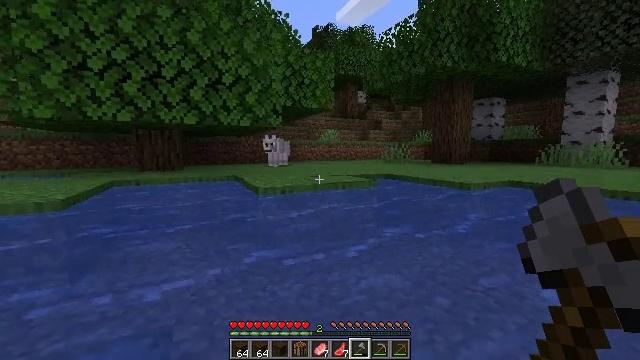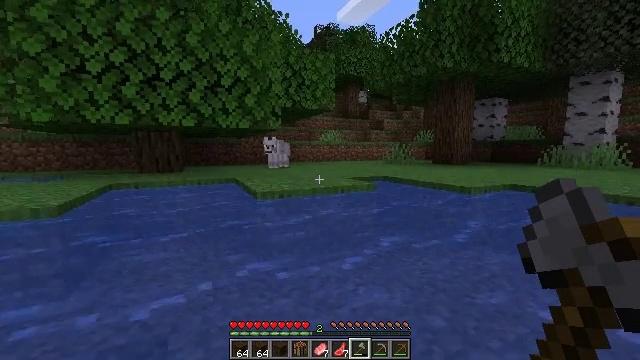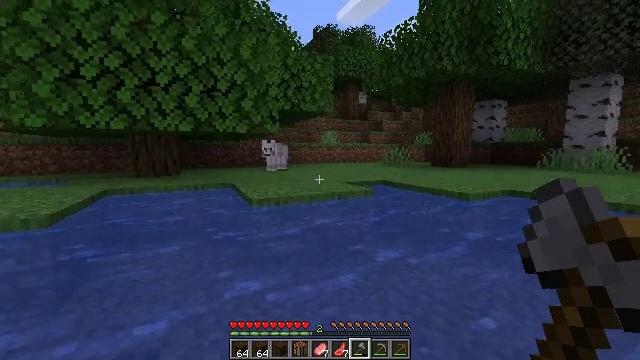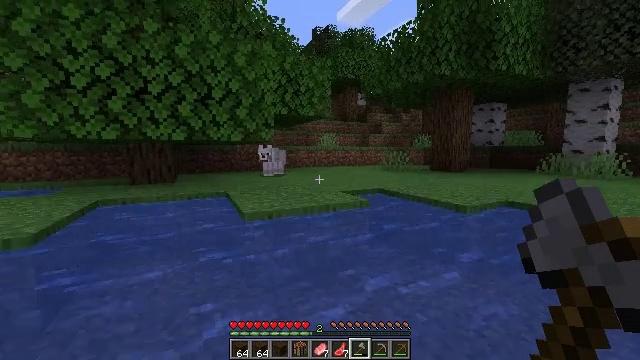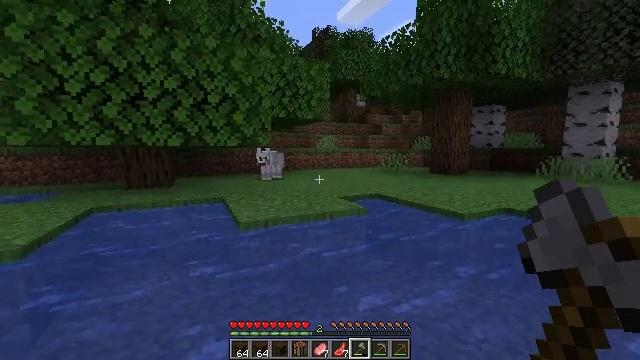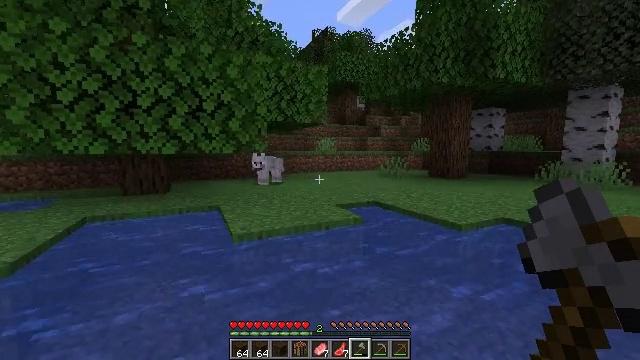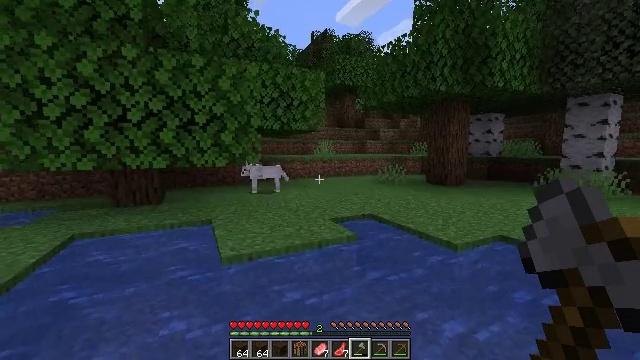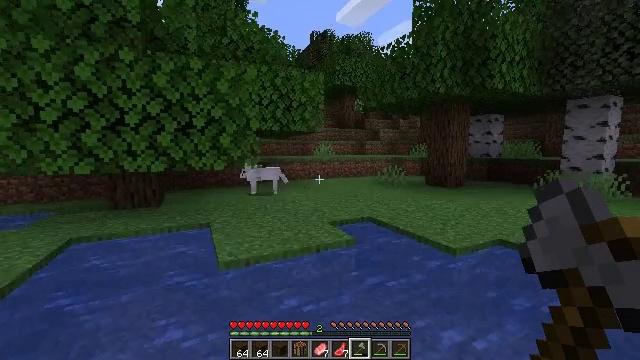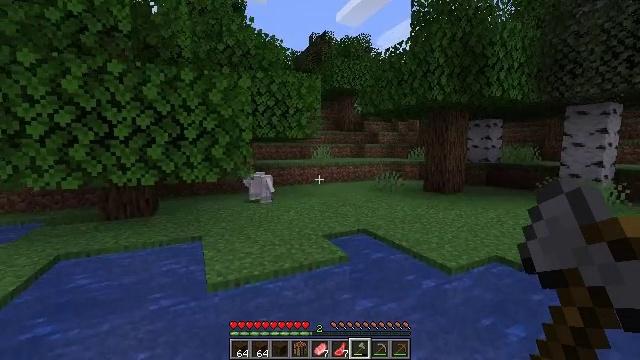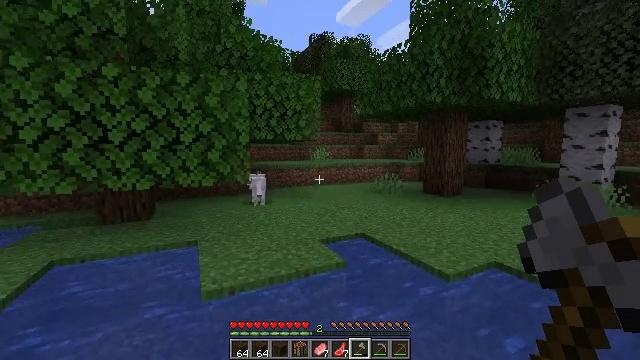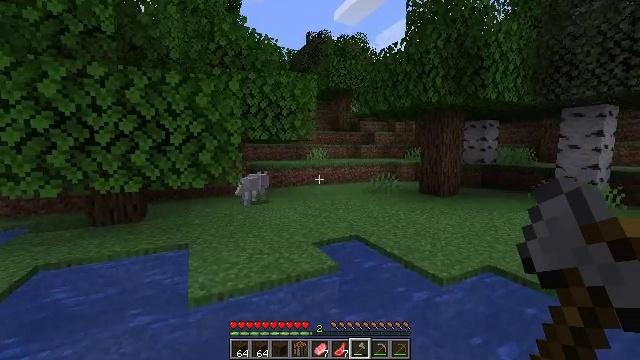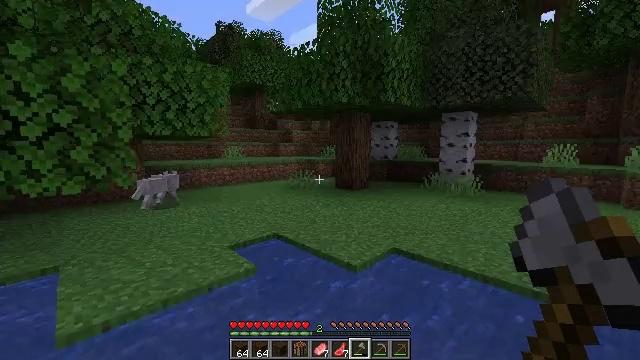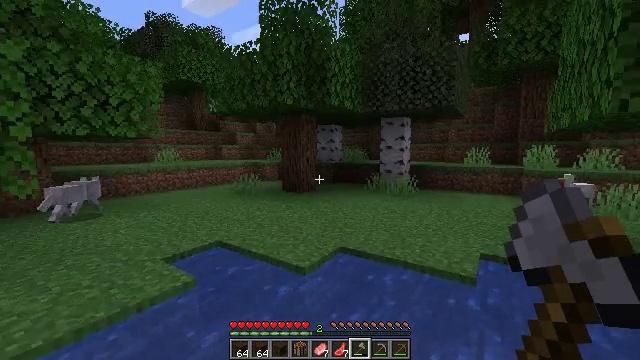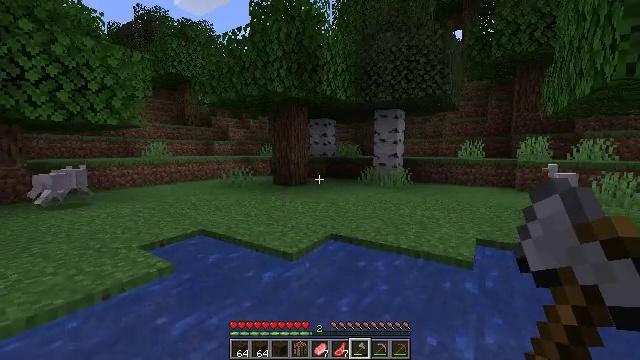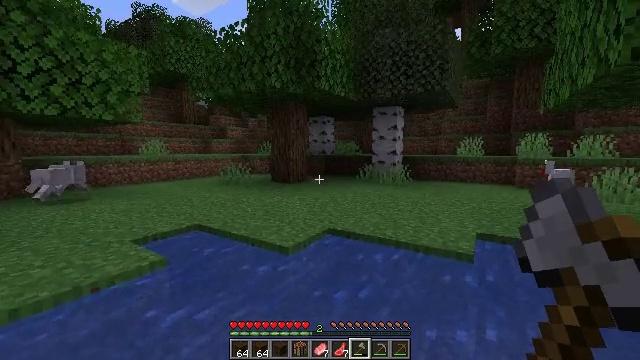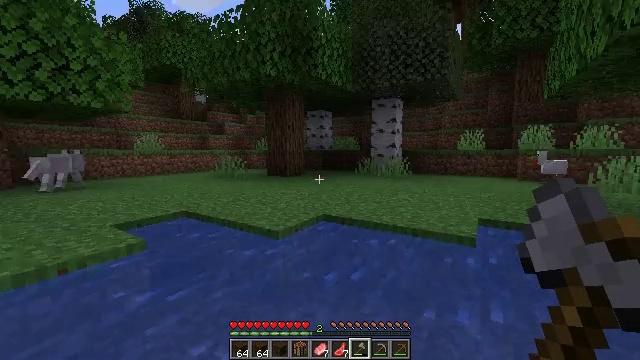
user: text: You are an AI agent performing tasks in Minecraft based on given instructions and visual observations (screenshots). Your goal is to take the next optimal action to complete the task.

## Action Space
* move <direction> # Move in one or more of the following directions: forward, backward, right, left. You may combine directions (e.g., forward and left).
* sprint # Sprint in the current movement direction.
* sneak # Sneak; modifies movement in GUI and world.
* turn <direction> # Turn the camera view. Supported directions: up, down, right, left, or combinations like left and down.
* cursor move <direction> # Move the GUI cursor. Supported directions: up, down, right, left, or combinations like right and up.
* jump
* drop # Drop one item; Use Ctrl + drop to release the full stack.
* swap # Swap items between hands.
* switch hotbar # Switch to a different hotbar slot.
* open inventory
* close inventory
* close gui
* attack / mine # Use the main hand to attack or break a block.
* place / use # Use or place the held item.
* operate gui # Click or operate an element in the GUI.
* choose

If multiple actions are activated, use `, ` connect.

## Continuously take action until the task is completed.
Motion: motion action
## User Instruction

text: Combat the wolf.
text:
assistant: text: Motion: move forward and move right, jump
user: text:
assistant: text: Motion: move forward and move right, jump
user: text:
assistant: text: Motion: move forward and move right, jump
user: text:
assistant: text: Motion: move forward and move right, jump
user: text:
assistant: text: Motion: move forward and move right, jump
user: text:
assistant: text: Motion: move forward and move right, jump
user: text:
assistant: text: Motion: move forward and move right, jump
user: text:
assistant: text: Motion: move forward and move right
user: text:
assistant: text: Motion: move forward and move right
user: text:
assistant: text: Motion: move forward and move right
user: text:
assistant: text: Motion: move forward and move right, turn right
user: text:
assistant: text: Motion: move forward and move right, turn right
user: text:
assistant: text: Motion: move forward and move right, turn right
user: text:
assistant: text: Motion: move forward and move right
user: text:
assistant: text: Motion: move forward and move right
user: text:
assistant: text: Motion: move forward and move right
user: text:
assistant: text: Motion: move forward and move right
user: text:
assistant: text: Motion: move forward and move right
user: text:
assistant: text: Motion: move forward and move right
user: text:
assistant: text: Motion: move forward and move right, jump
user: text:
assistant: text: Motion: move forward and move right, jump
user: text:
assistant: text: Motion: move forward and move right, jump
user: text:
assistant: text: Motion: move forward and move right, jump
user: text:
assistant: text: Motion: move forward and move right, jump
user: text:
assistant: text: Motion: move forward and move right, jump
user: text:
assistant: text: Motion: move forward and move right, jump
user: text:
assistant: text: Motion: move forward and move right, jump
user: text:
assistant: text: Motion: move forward and move right, jump
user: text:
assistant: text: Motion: move forward and move right, jump
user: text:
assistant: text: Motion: move forward and move right, jump